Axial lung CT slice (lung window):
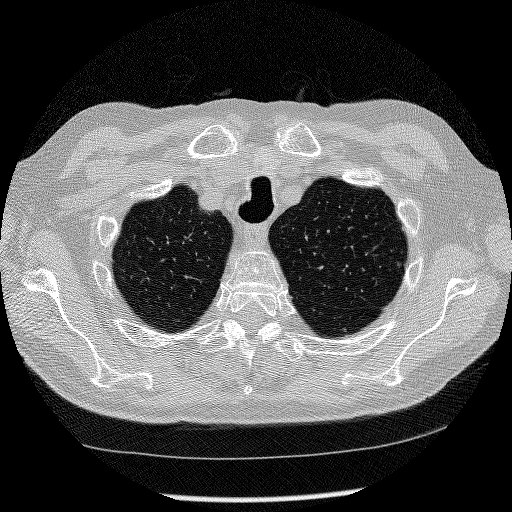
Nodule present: no